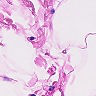
Metastatic tissue present: no